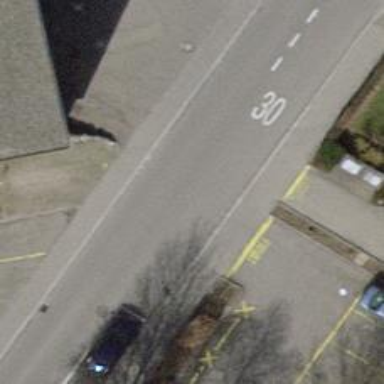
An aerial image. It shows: Road serving as parking aisle.